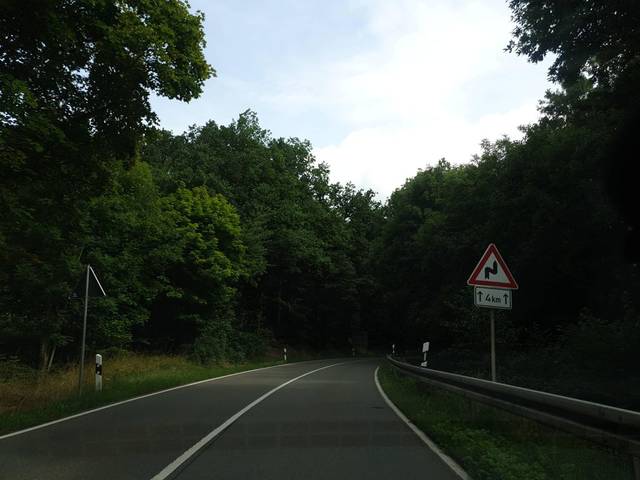
Region: Germany
Coordinates: 50.575, 12.128